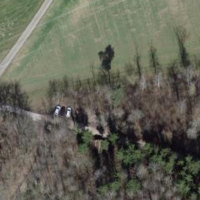
EUNIS habitat code: 41
Species observed at this site:
Epilobium hirsutum